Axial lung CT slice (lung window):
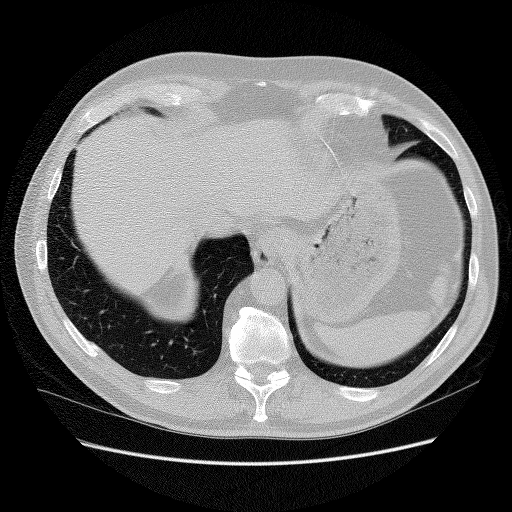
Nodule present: no